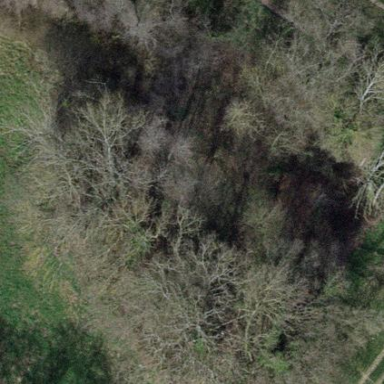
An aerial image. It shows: Forest with deciduous trees.